Interaction volume radius: 5 \u00c5
Interaction volume height: 15 \u00c5
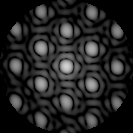
Disorder parameter: 0.1315